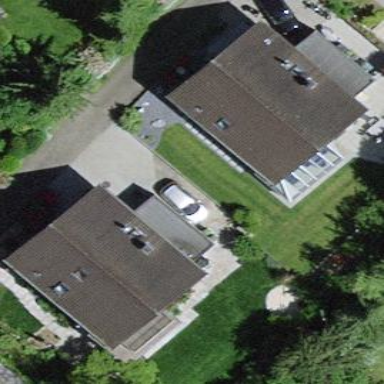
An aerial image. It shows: Simple and straightforward house.